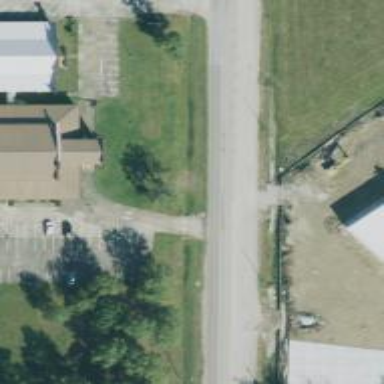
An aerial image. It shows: Service road.